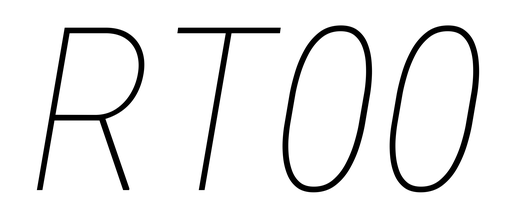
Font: Roboto-Italic_Condensed_Thin_Italic